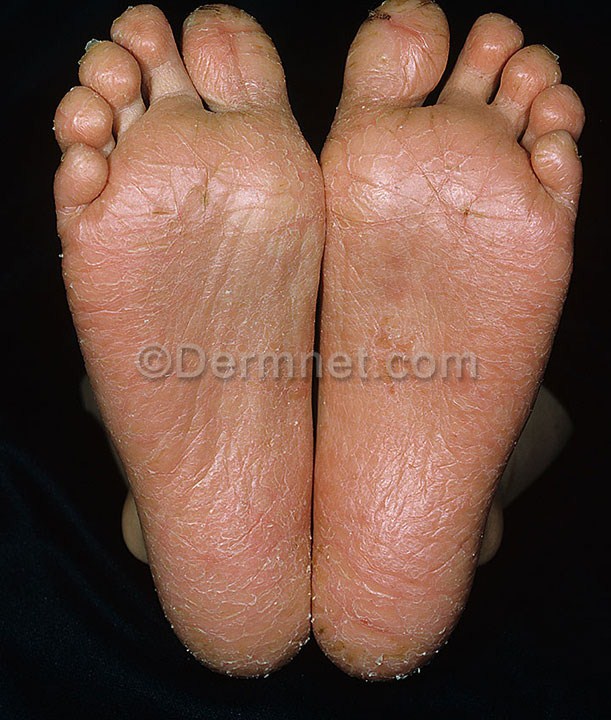
Disease: Eczema Photos